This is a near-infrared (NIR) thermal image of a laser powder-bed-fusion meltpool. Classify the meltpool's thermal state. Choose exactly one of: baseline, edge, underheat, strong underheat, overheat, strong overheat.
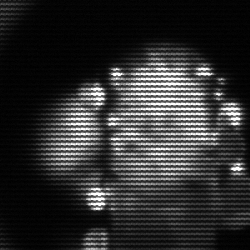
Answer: strong underheat